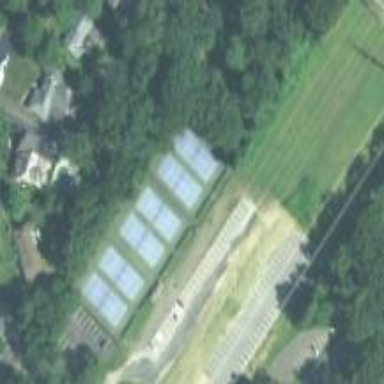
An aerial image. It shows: Tennis court in leisure pitch.